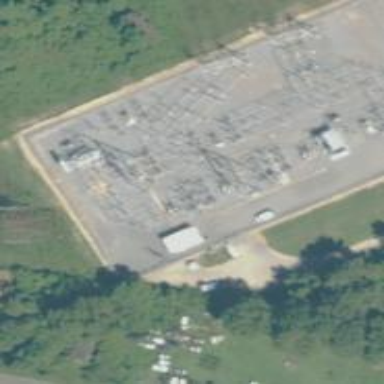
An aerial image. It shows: Switch for power supply.